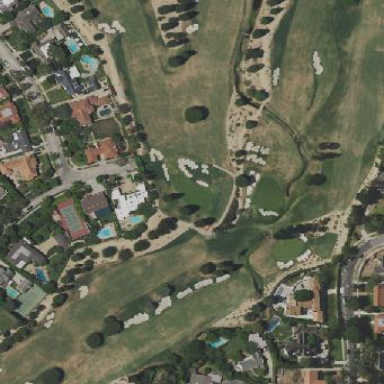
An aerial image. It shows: Water hazard on golf course.